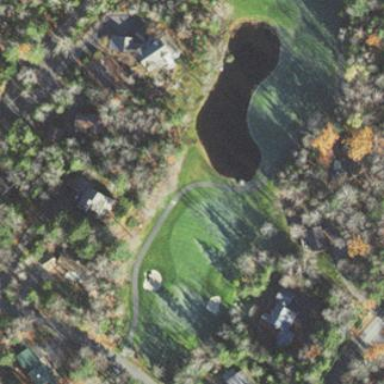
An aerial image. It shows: Grassy area designated as golf fairway.